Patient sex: M
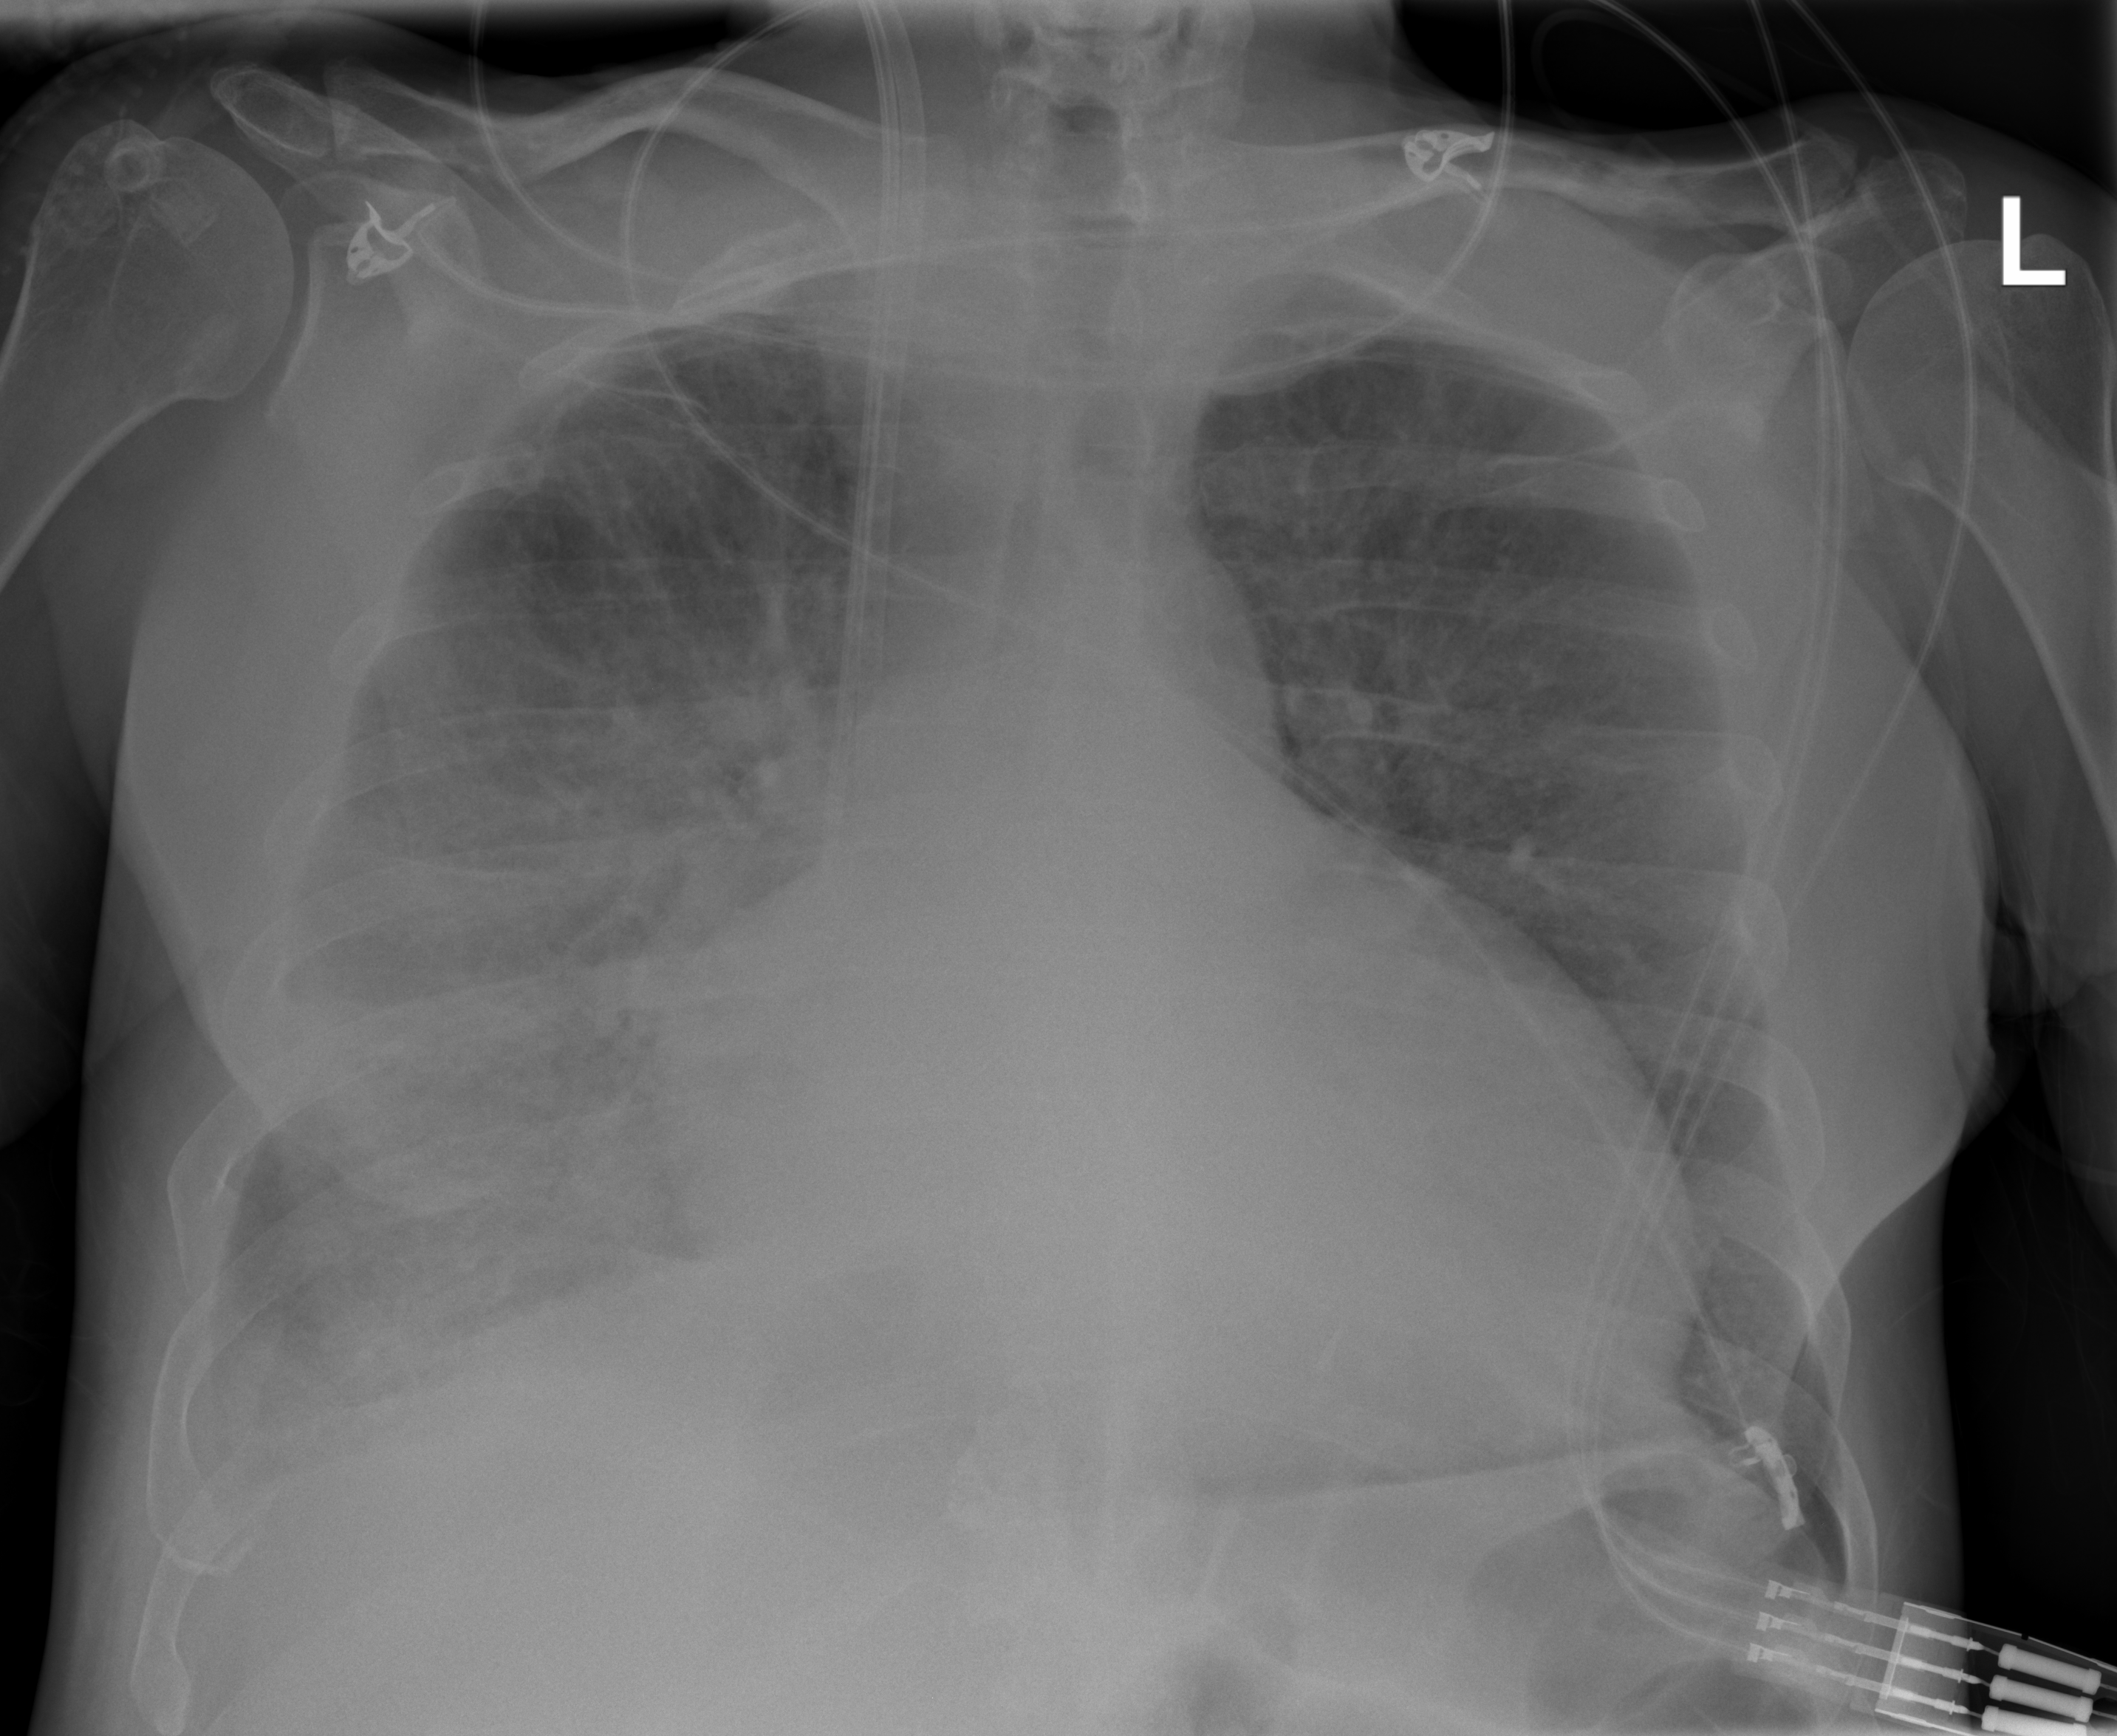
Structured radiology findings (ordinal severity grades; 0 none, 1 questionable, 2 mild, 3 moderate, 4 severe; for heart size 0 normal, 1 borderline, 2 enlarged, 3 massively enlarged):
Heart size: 3
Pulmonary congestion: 3
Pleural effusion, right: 2
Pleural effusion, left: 1
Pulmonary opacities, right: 3
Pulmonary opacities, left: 2
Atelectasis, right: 3
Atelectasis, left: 1